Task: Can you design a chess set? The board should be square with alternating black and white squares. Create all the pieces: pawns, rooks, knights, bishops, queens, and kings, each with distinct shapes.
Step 4021:
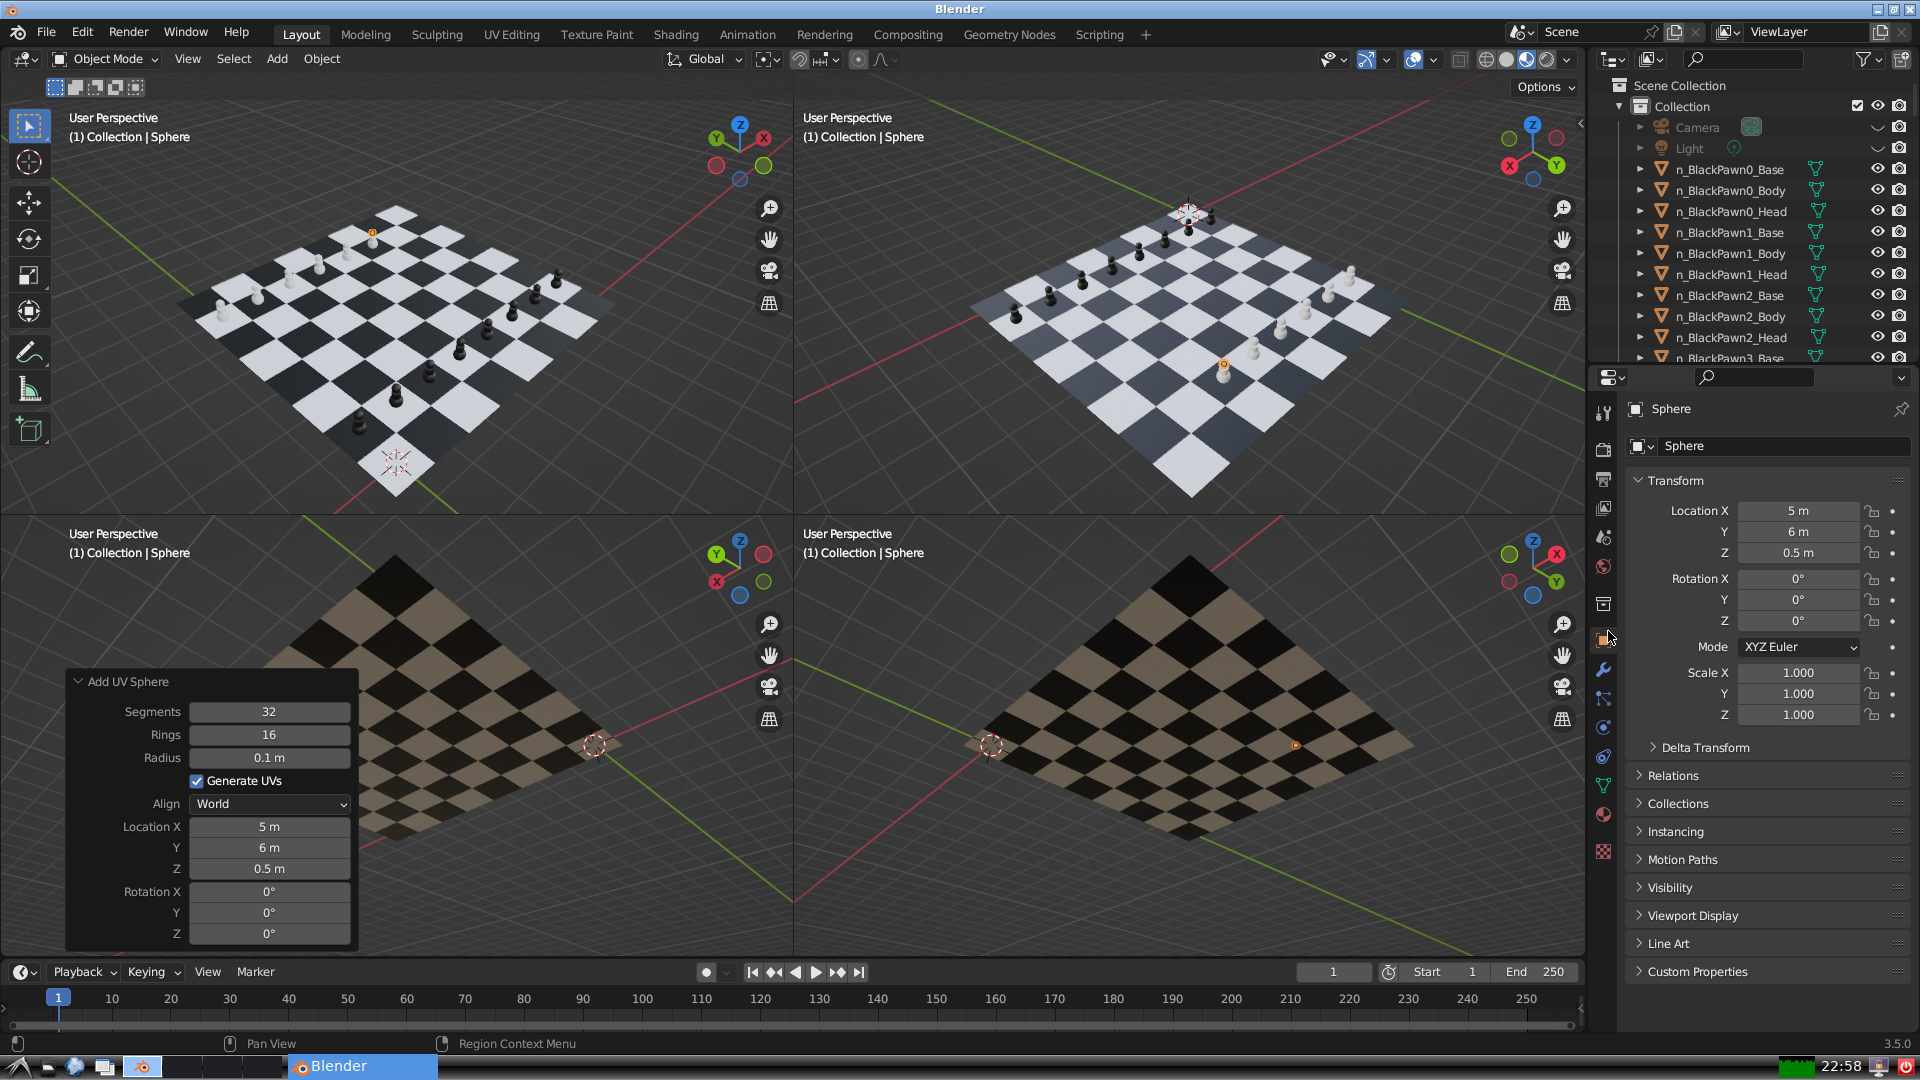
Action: {"mouse_move": [1732, 445]}